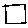
Label: square